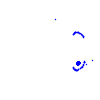
Particle: electron